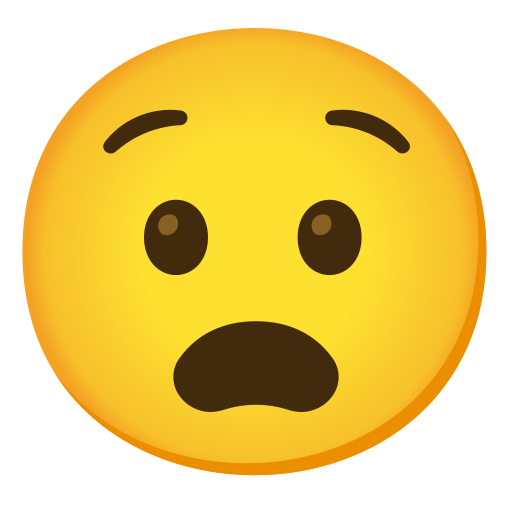
Emoji: 😧